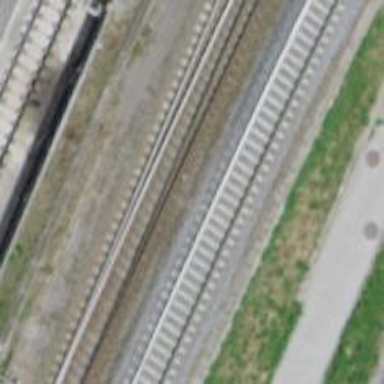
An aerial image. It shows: Single-track electrified railway with contact line.